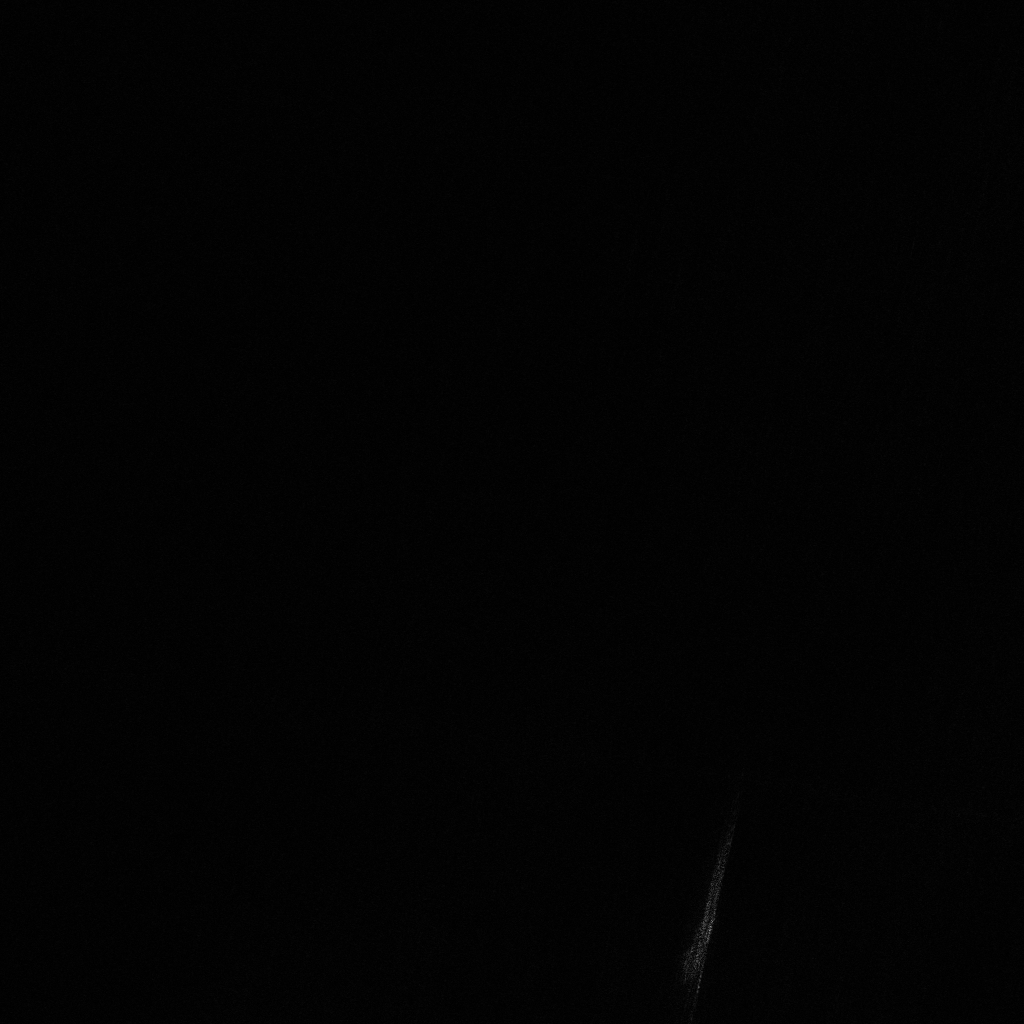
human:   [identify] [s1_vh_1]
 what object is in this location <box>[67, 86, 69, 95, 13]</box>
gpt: <ref>1 large container at the bottom</ref>